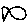
Label: fish